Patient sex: M
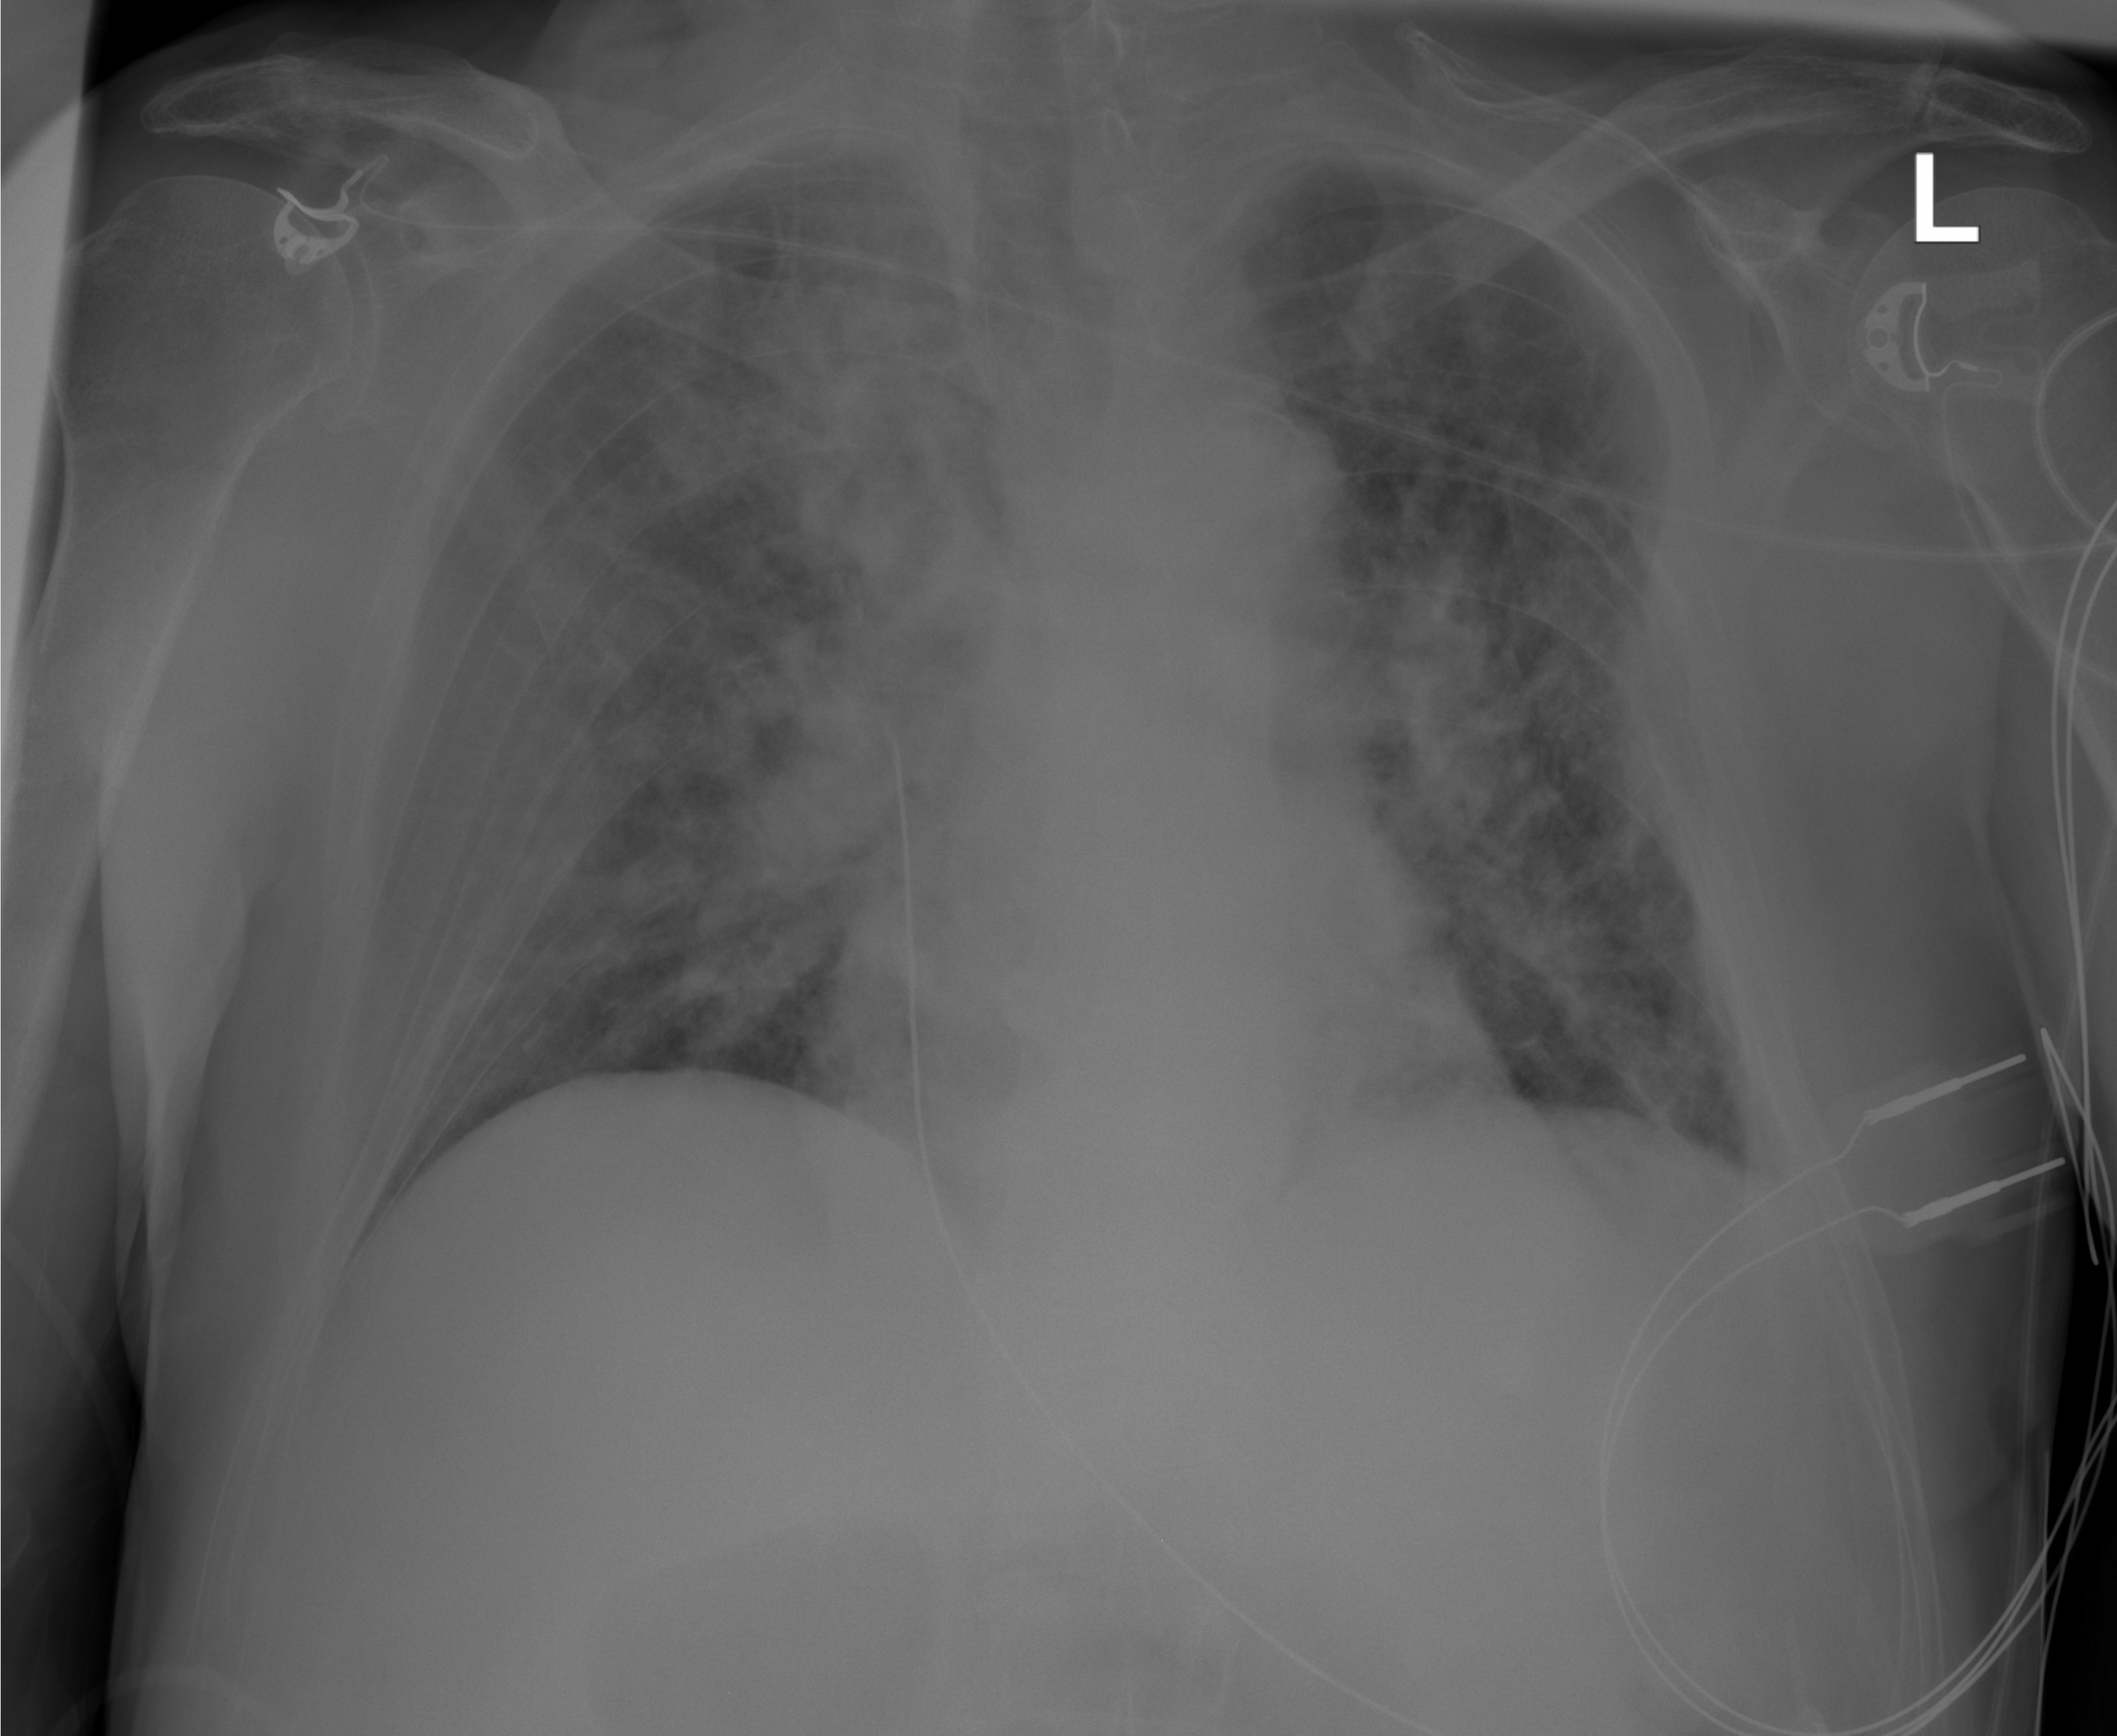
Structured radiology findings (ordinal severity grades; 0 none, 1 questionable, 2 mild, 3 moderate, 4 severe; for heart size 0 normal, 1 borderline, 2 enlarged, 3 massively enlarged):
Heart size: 0
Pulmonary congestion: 3
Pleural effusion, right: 0
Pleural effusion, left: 1
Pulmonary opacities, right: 3
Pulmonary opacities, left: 3
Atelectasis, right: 3
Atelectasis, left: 3